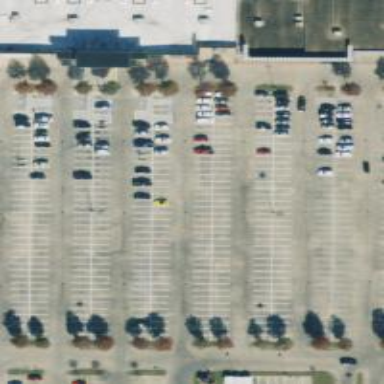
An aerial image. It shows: Parking space.